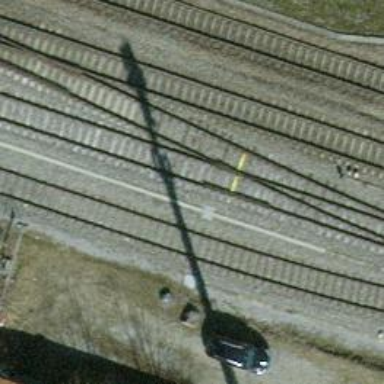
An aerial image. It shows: Railway switch.